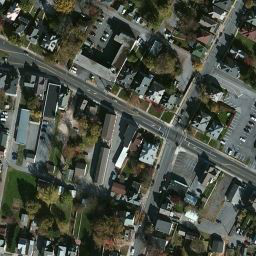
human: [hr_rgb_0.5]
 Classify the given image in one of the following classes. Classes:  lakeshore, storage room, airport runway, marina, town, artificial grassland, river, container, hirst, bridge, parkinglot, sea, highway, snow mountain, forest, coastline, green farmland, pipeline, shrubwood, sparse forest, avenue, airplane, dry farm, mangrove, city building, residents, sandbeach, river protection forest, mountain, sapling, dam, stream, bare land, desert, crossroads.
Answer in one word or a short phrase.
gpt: town